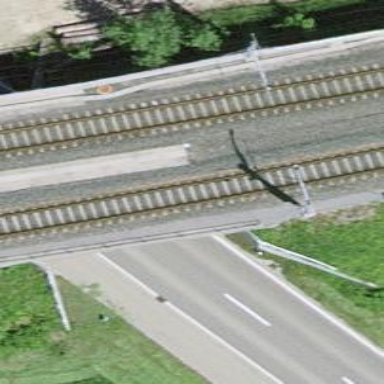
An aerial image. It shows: Railway bridge with electrified tracks and single rail.